Interaction volume radius: 5 \u00c5
Interaction volume height: 40 \u00c5
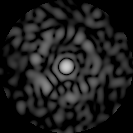
Disorder parameter: 0.8143